Platform: macOS
Application: Arc Browser
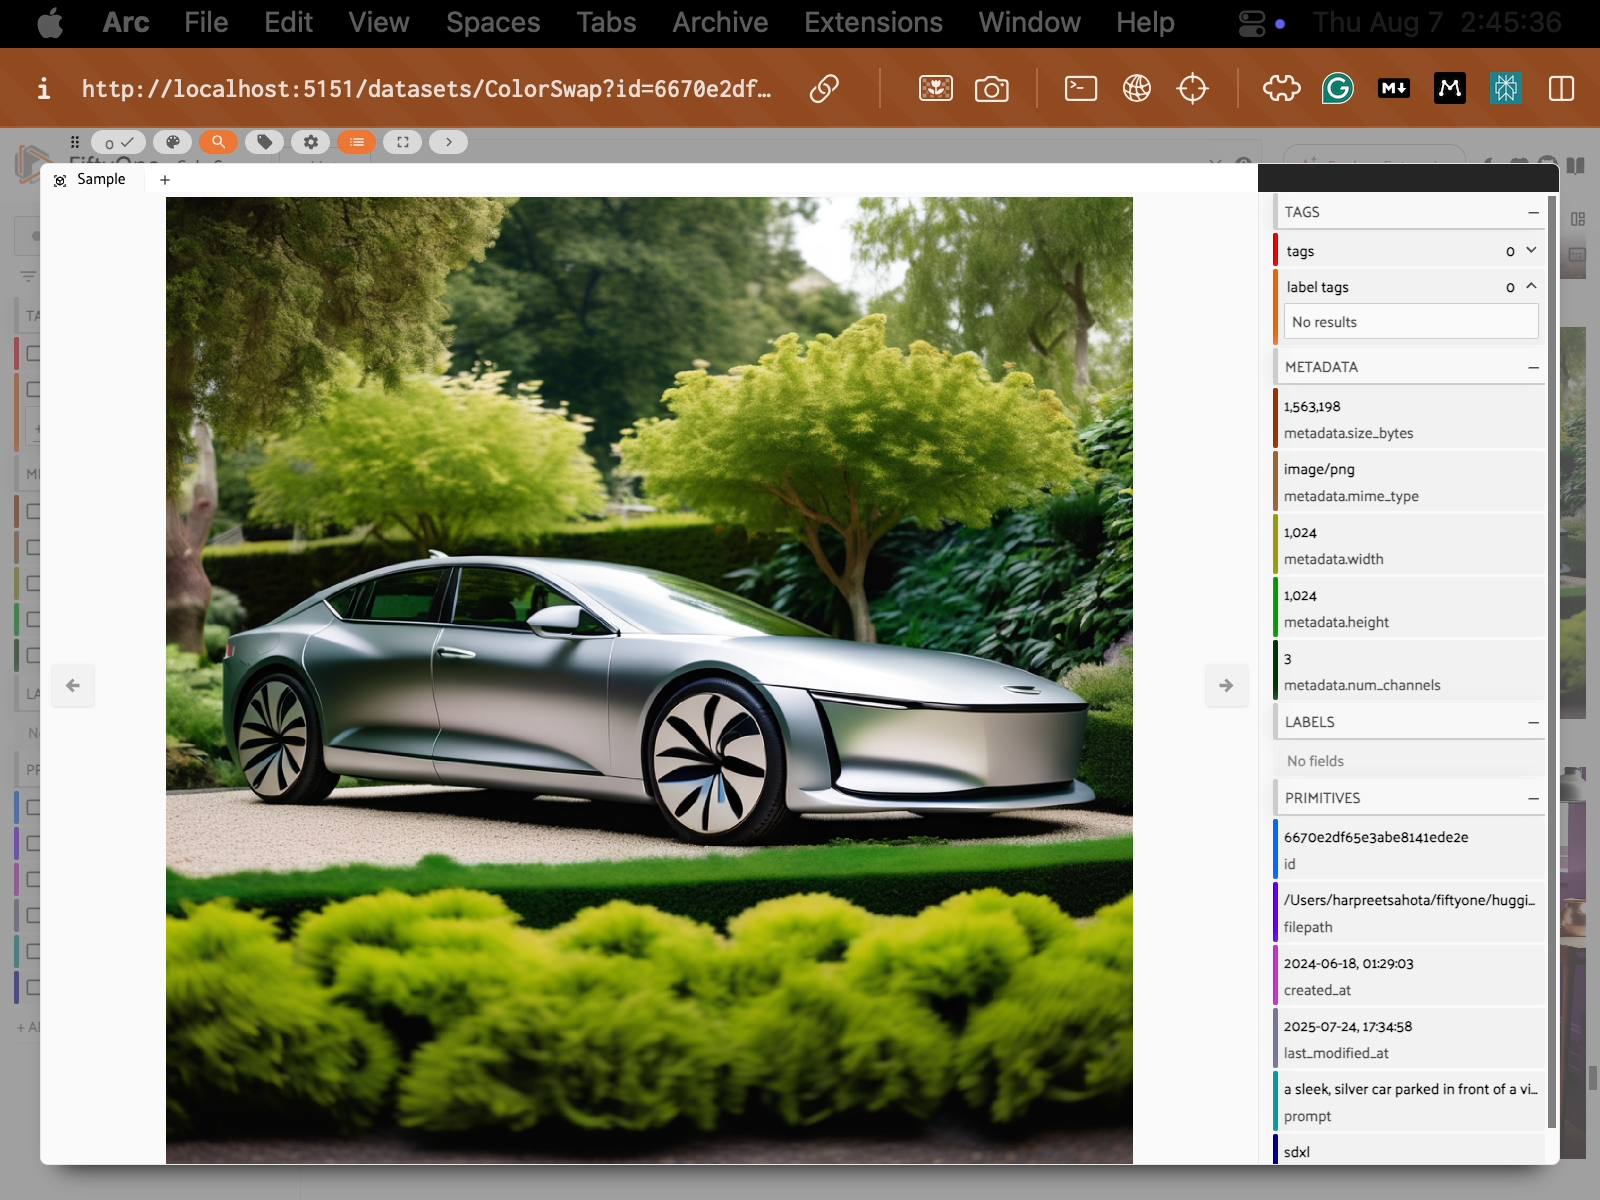
task_description: Where can I find metadata information about this sample?
action_type: hover
element_info: Menu Item
steps_since_start: 1